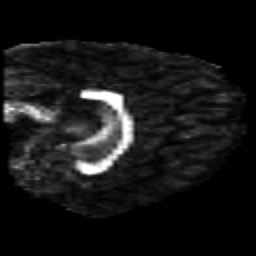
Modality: FA
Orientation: sagittal
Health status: healthy
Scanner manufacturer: philips
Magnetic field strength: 3 T
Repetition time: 6.964 s
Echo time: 0.092 s